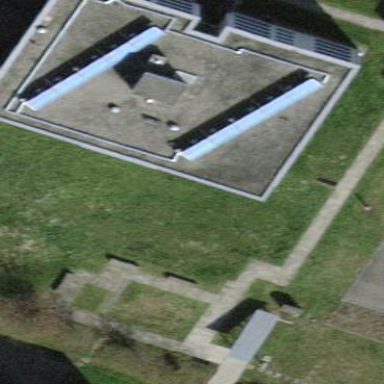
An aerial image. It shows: Residential building with flat roof.